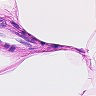
Metastatic tissue present: no